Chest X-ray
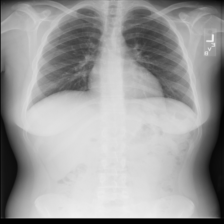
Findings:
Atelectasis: negative
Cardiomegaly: negative
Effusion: negative
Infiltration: negative
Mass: negative
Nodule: negative
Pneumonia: negative
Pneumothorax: negative
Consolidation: negative
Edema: negative
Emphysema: negative
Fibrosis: negative
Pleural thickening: negative
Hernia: negative